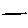
Label: line